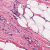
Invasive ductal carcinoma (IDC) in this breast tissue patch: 0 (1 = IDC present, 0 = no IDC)